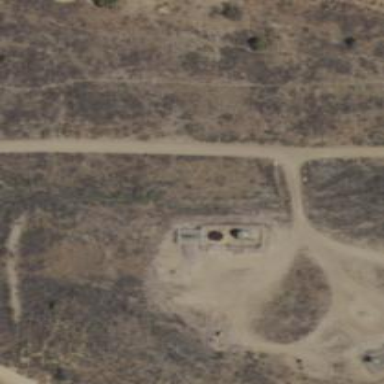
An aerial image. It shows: Storage tank that is man-made.